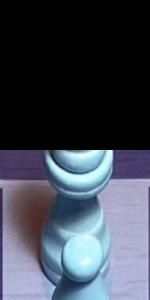
Label: Queen_White